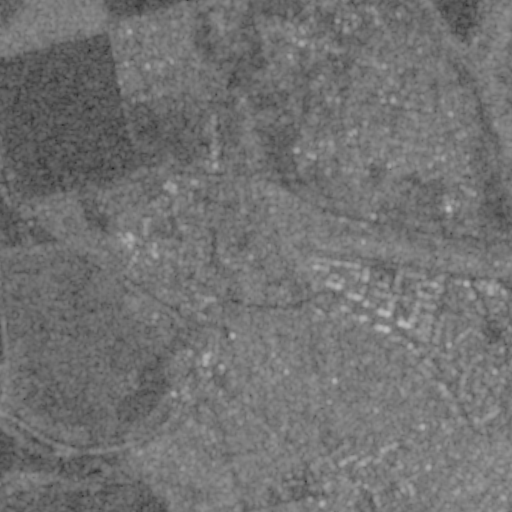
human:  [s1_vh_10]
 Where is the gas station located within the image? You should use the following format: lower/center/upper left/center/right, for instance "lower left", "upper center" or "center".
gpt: The gas station is located in the center of the image.
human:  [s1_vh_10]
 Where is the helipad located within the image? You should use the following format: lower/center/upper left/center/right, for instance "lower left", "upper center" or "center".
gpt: The helipad is located in the center of the image.
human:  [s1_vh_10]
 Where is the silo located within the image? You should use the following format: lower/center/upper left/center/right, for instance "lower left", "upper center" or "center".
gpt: The silo is located in the center right of the image.
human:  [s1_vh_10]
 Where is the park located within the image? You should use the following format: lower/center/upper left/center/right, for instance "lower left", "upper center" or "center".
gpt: There is no park in the image.

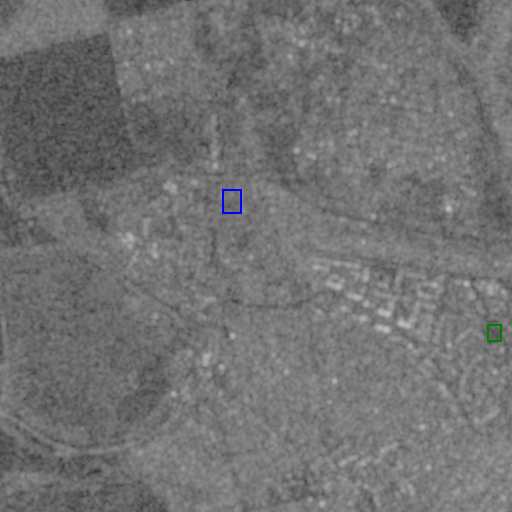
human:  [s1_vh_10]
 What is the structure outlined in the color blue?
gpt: The structure outlined in blue is a power substation.
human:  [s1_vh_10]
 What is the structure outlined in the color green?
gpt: The structure outlined in green is a track.
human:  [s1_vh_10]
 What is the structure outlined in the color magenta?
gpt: There is no magenta outline.